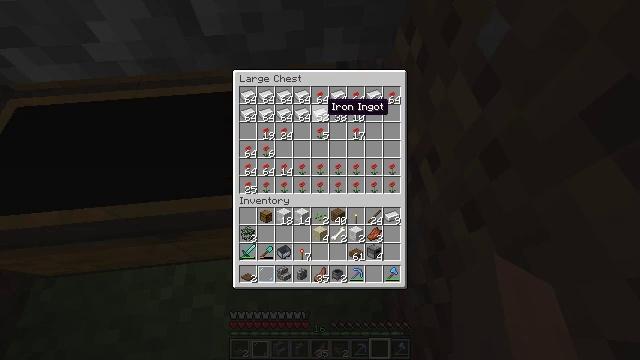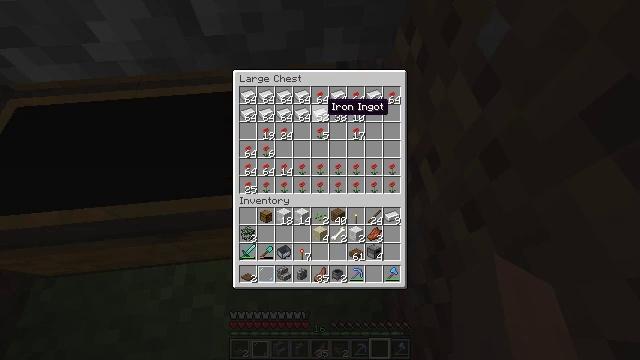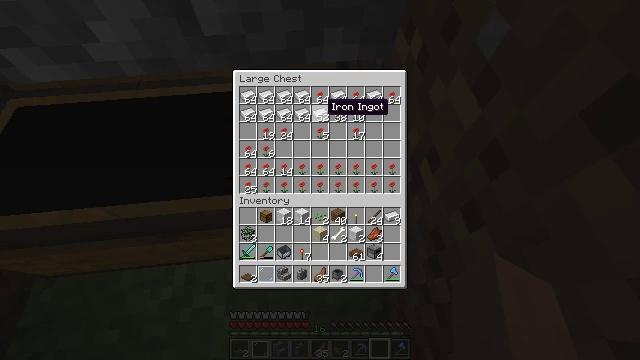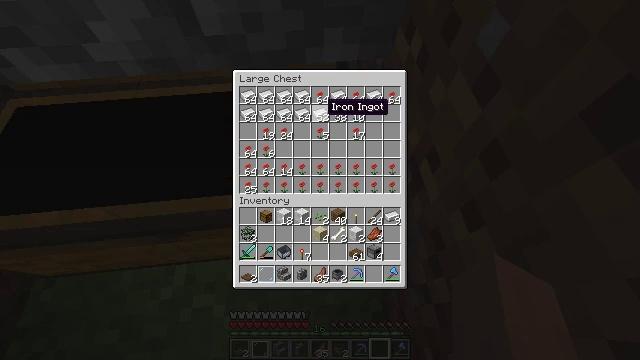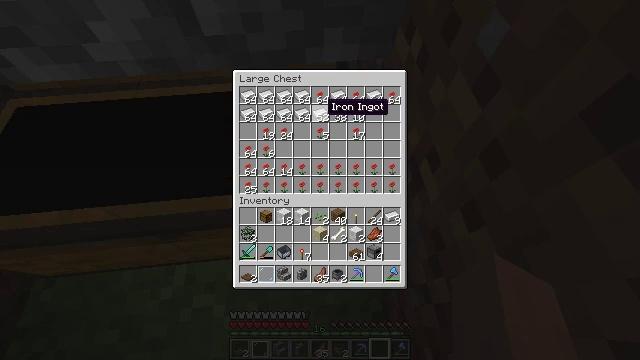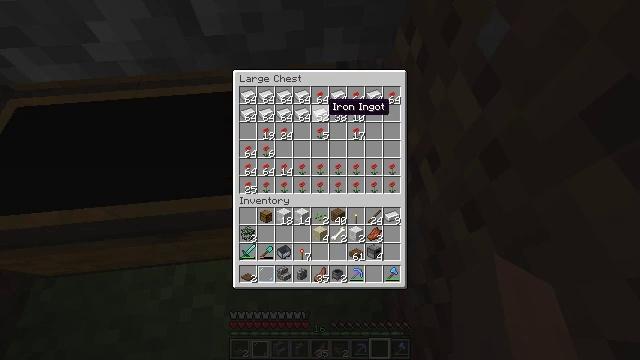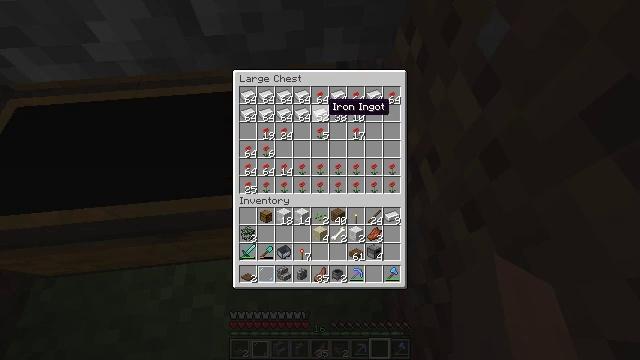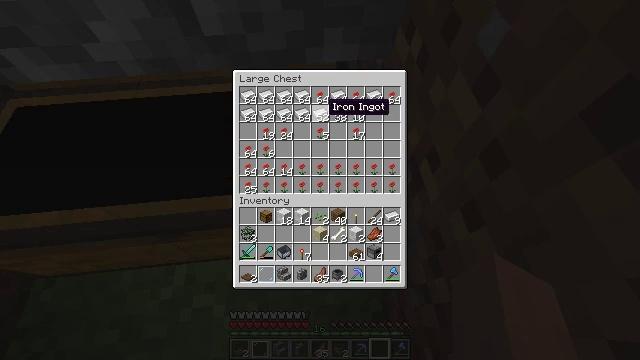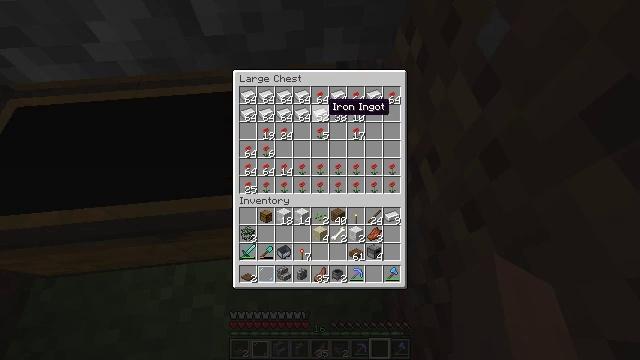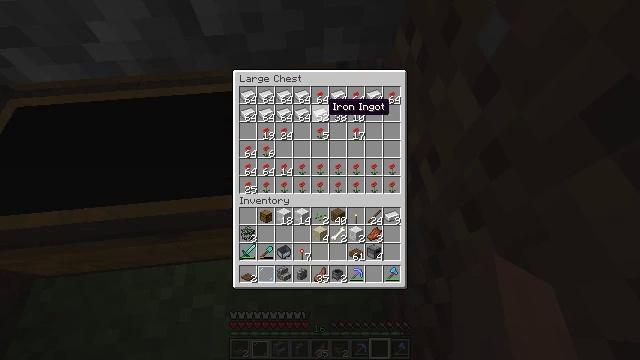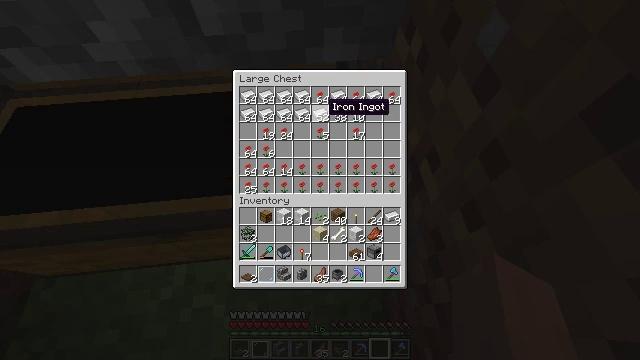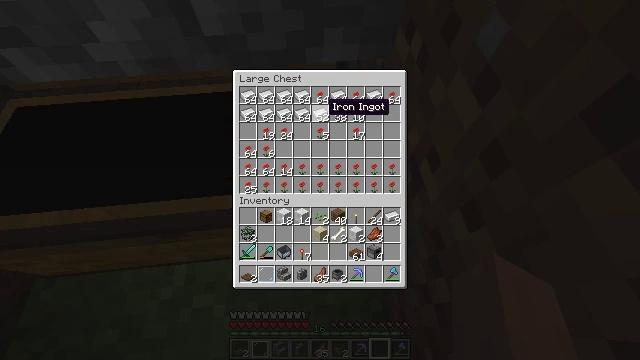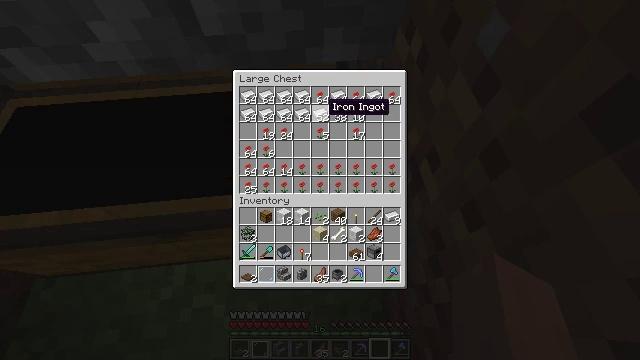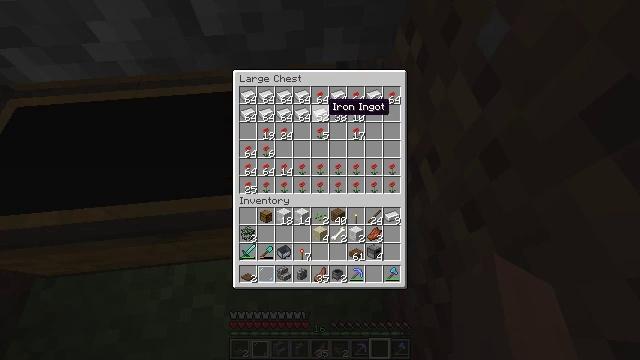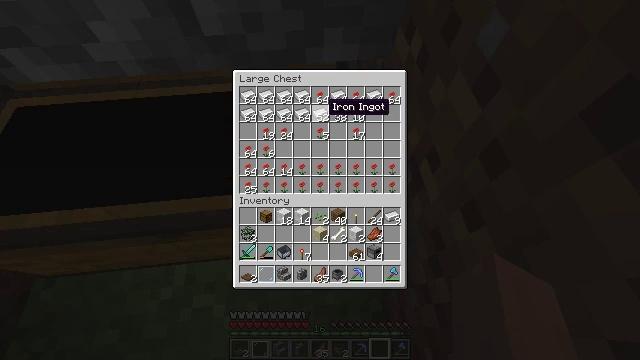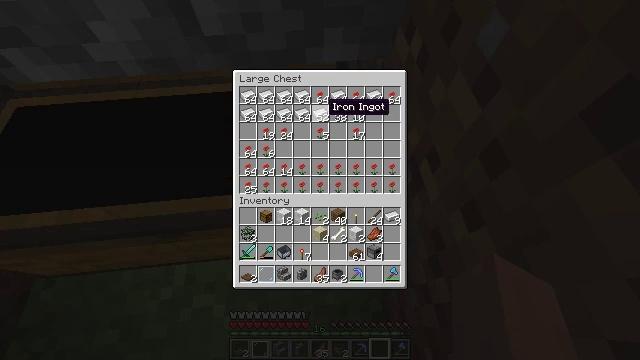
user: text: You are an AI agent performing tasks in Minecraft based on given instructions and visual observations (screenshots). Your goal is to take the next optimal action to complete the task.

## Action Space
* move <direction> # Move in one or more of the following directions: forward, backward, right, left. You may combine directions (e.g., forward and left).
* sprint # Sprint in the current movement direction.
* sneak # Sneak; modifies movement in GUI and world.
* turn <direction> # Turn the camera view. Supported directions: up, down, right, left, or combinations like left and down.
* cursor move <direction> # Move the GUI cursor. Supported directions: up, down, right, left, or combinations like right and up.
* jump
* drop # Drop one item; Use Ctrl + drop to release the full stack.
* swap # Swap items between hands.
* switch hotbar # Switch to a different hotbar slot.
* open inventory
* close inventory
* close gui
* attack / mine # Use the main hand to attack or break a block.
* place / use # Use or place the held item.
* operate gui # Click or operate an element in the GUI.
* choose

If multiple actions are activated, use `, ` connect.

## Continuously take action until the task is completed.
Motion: motion action
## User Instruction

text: Take iron ingots to craft a minecart.
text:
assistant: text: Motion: no_op
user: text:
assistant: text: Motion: no_op
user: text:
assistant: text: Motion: no_op
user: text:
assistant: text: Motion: no_op
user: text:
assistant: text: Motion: no_op
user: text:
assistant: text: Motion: no_op
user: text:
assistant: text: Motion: no_op
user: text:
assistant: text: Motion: no_op
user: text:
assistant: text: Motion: no_op
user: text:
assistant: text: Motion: no_op
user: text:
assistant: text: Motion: no_op
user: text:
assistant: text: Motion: no_op
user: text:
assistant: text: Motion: sneak
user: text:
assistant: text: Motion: sneak
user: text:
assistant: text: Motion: sneak
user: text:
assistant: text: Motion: sneak, operate gui
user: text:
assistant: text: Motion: sneak, operate gui
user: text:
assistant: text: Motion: sneak, operate gui
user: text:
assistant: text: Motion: sneak
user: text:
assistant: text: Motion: sneak
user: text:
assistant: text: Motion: sneak
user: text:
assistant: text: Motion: sneak
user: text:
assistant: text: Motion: no_op
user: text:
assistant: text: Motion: no_op
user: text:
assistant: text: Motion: no_op
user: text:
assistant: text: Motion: no_op
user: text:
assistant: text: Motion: no_op
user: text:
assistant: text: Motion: no_op
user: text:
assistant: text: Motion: no_op
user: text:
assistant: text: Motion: no_op